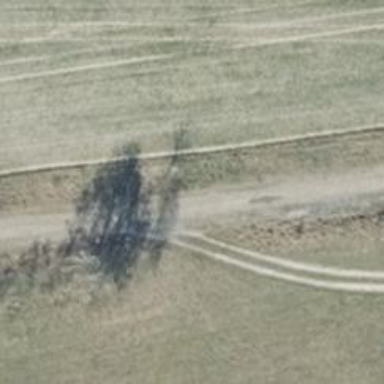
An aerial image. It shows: Hunting stand.